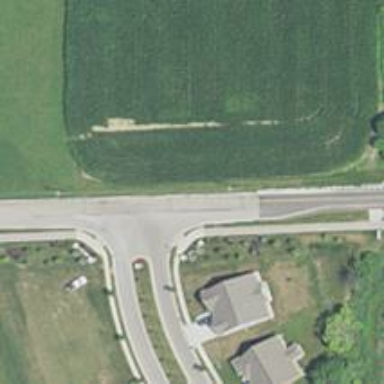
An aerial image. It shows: Unmarked crossing on the road.